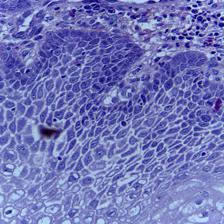
Diagnosis: OSCC